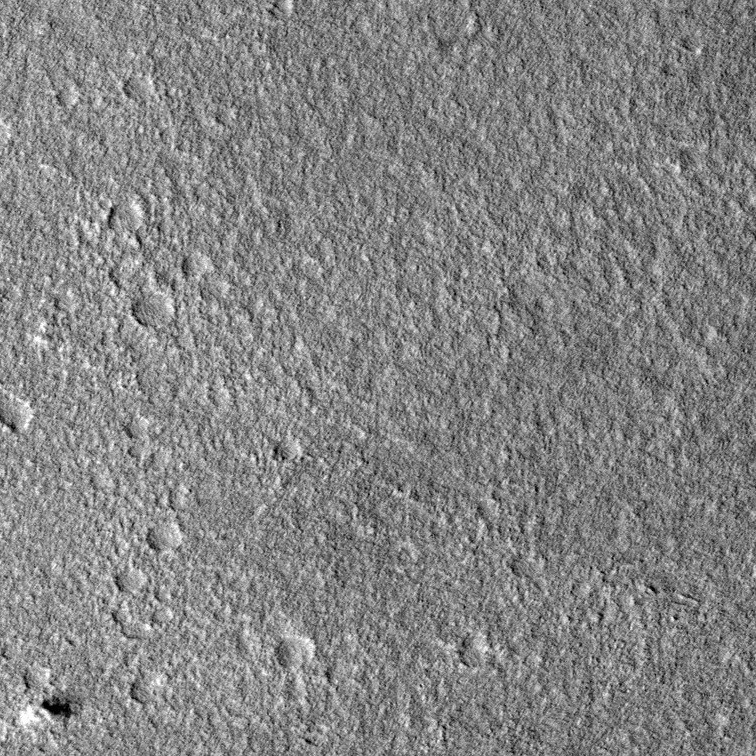
Label: dustdevil